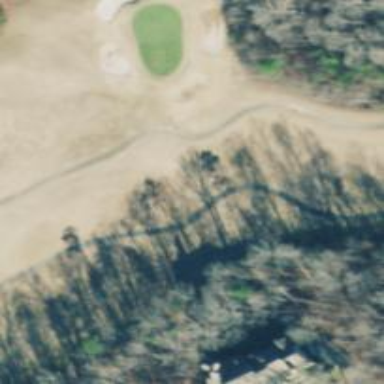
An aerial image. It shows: Grass area designated as golf tee.